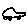
Label: car